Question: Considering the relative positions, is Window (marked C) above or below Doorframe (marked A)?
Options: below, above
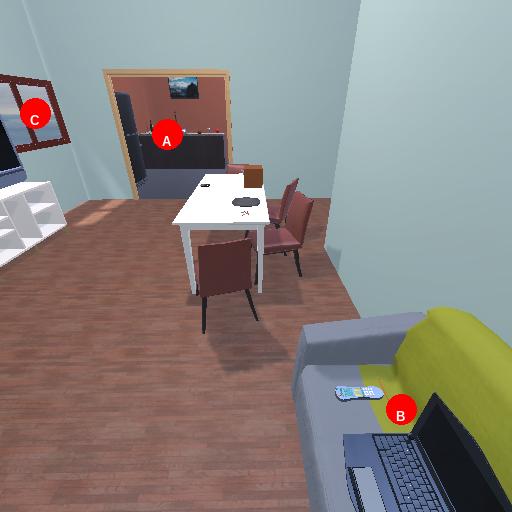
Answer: below